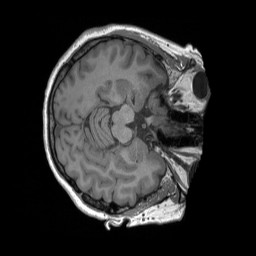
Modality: T1w
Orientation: axial
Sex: female
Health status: ill
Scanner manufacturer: siemens
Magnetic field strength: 3 T
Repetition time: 1.66 s
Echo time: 0.00254 s